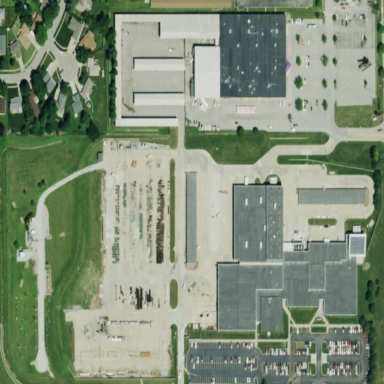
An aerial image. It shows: Industrial area specializing in electrical work.